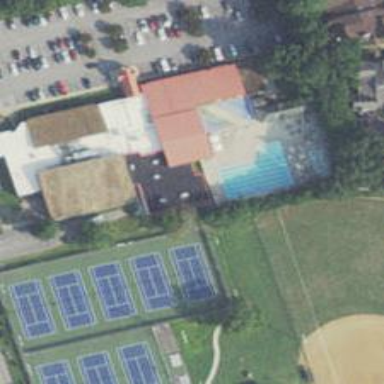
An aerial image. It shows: Sports centre building.